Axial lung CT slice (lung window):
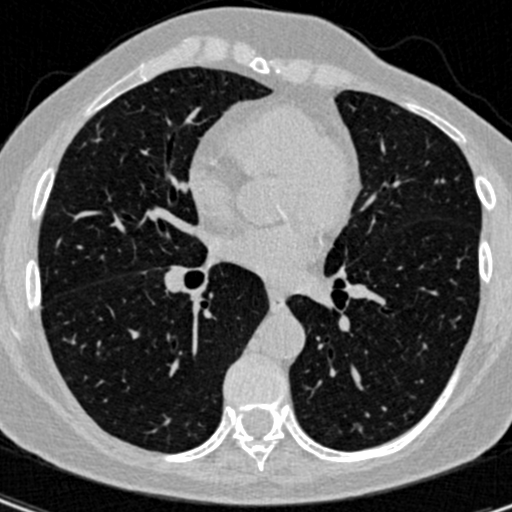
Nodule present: no